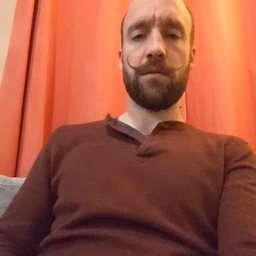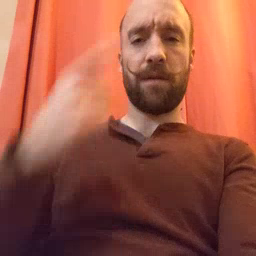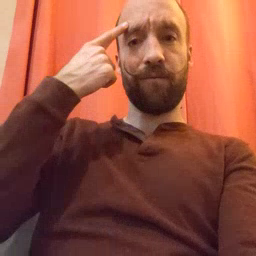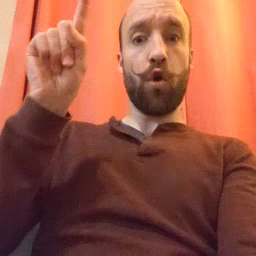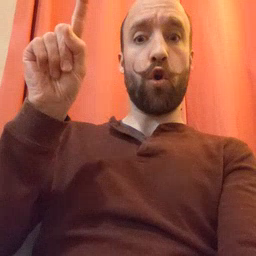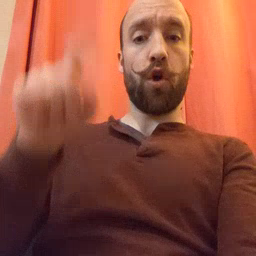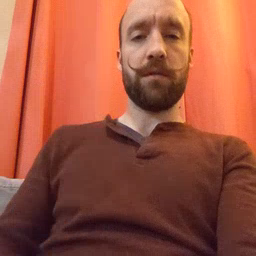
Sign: for